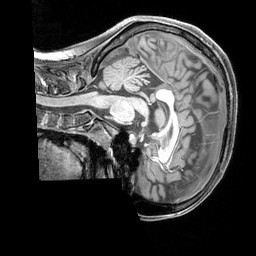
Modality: T1w
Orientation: sagittal
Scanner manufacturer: siemens
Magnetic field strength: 3 T
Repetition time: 2.3 s
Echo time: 0.00226 s